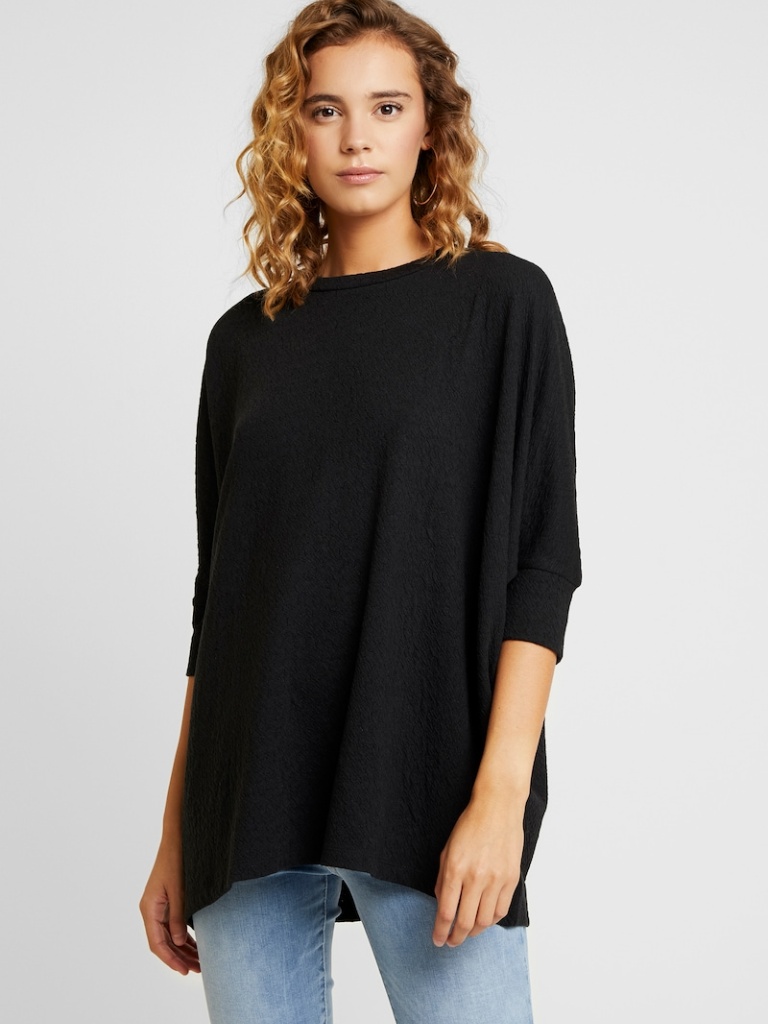
wool relaxed a long-sleeved with the sleeves down knee length Untucked crew dress